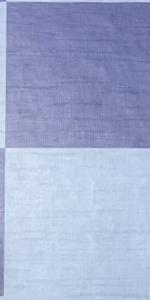
Label: Empty